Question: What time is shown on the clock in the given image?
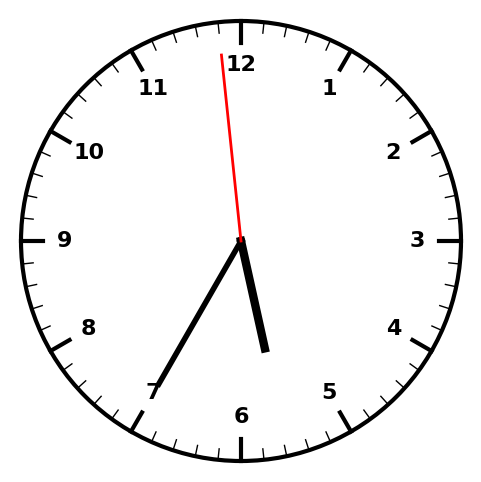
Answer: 05:34:59